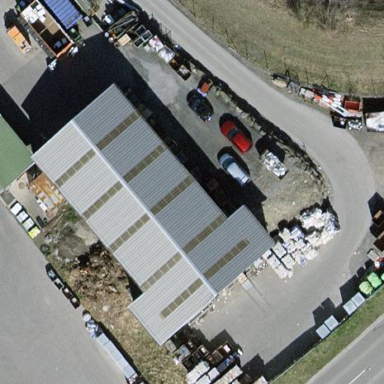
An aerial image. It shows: Warehouse building.